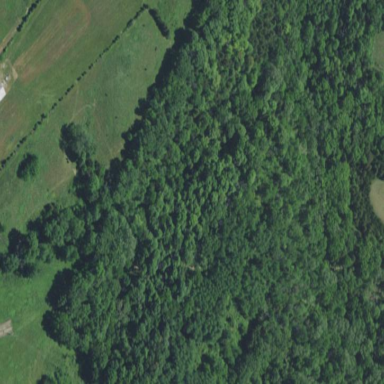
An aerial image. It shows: Serene woodland landscape.